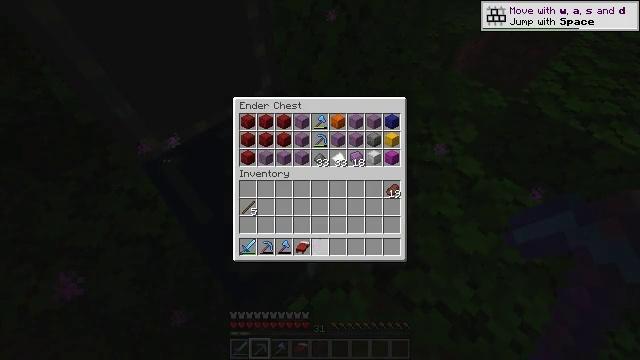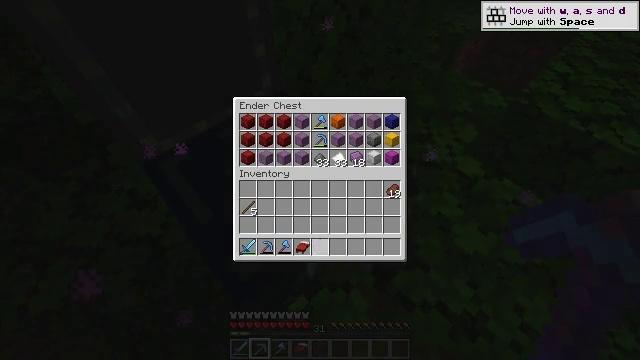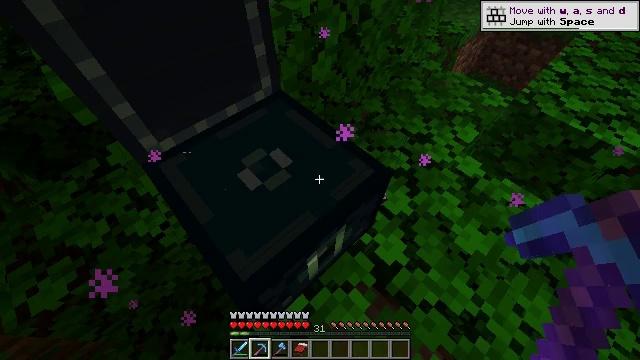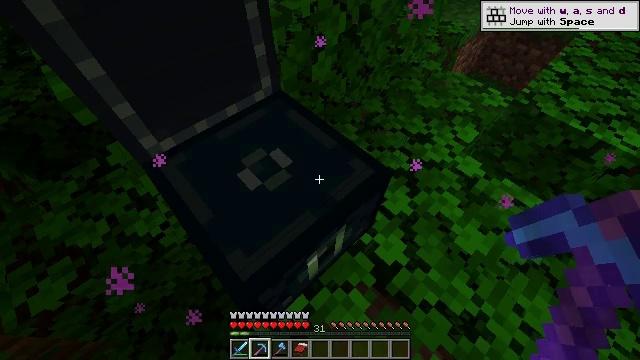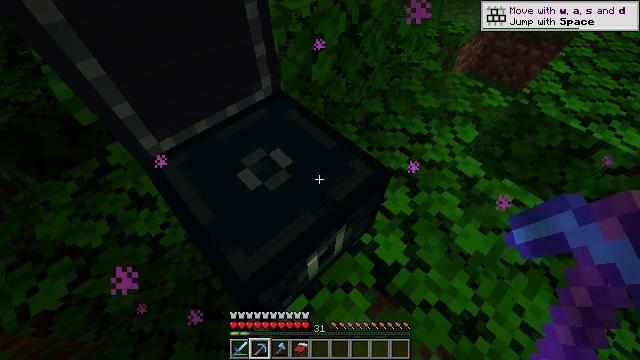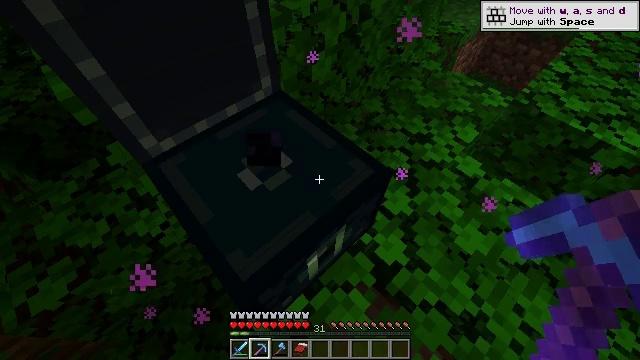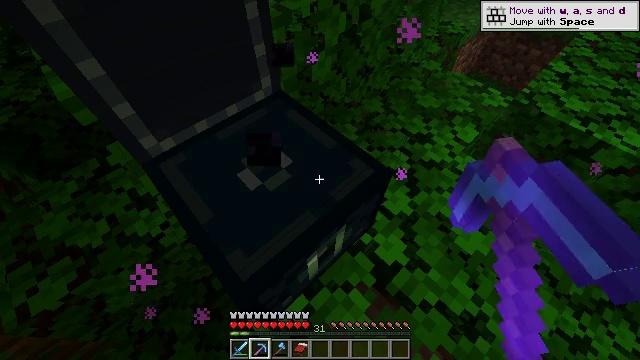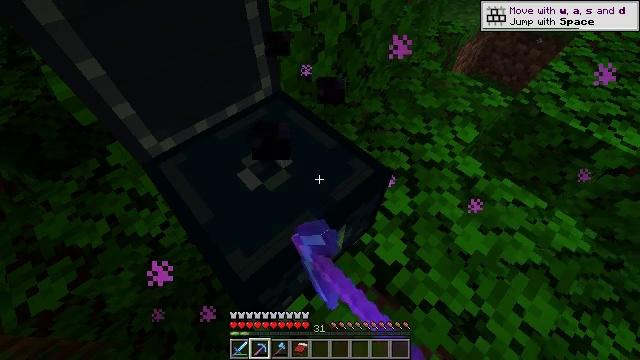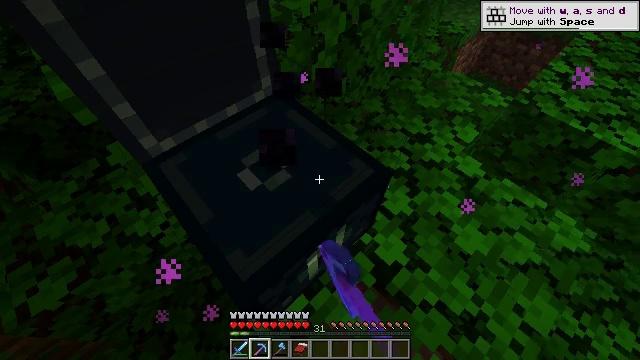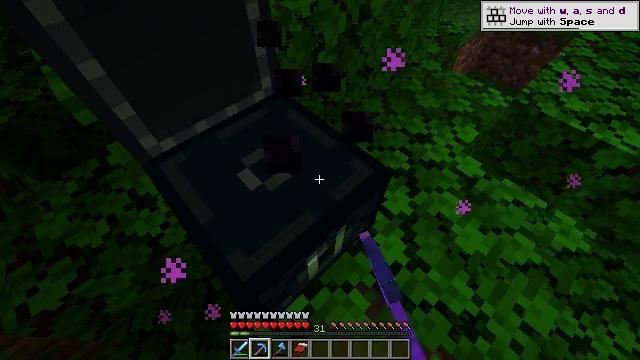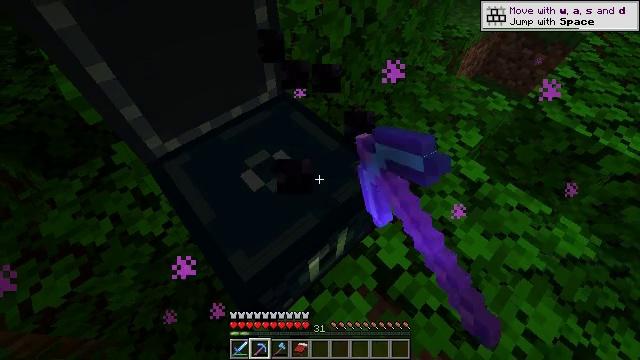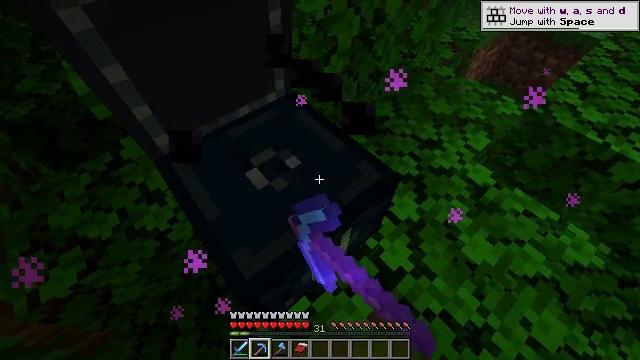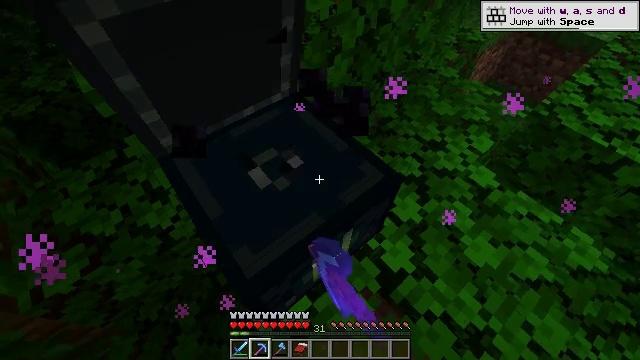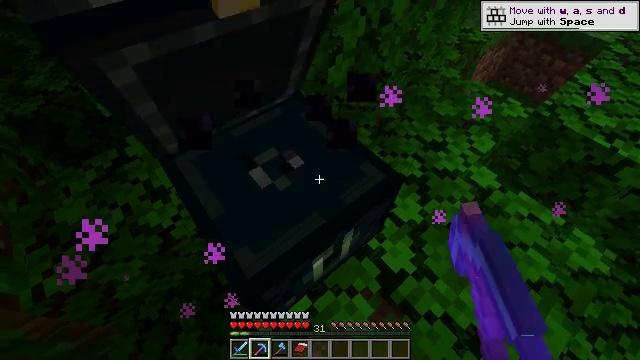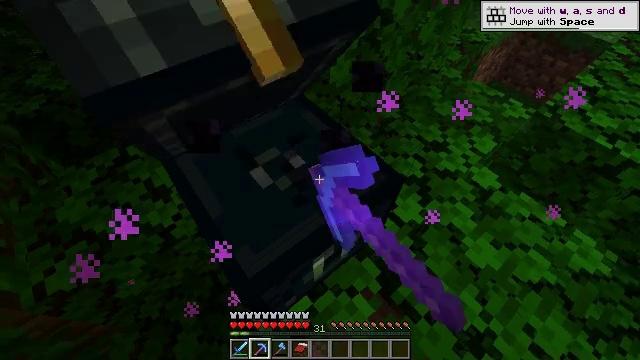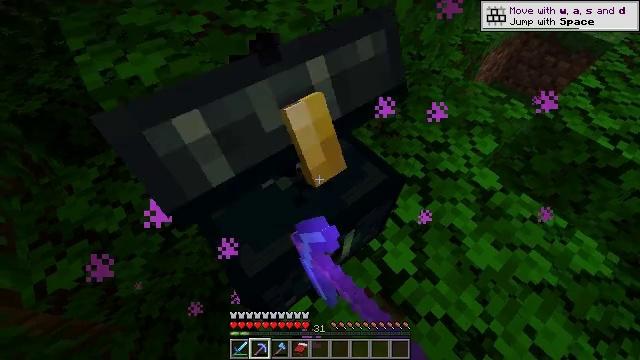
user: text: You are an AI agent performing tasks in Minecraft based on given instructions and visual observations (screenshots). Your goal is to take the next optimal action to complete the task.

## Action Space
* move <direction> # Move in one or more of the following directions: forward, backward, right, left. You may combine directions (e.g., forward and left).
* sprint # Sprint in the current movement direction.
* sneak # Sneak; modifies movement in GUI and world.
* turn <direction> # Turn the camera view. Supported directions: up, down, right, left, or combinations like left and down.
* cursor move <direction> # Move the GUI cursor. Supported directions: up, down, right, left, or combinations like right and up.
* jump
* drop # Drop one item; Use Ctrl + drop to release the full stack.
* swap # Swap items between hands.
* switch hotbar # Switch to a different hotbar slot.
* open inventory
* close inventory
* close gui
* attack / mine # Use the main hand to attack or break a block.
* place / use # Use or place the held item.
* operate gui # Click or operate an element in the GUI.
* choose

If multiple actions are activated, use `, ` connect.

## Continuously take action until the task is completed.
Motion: motion action
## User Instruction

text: Retrieve the ender chest safely.
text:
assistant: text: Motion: sneak
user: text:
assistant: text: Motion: no_op
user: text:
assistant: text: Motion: close gui
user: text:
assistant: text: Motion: no_op
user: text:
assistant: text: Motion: attack / mine
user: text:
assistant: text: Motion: attack / mine
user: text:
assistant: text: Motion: attack / mine
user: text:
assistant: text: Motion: attack / mine
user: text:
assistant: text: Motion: attack / mine
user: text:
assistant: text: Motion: turn left, attack / mine
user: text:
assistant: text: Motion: turn left, attack / mine
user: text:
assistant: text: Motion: attack / mine
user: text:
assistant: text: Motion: attack / mine
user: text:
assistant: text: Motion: attack / mine
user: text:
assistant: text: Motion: attack / mine
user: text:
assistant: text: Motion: turn left and up, attack / mine
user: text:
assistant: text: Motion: turn left, attack / mine
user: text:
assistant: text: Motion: move back, turn left, attack / mine
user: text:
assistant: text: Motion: move back, turn left, attack / mine
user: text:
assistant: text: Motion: move back, turn left and up, attack / mine
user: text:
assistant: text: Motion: turn up, attack / mine
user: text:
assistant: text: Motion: attack / mine
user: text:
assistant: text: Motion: attack / mine
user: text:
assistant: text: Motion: attack / mine
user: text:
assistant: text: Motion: attack / mine
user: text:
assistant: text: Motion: attack / mine
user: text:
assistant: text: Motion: attack / mine
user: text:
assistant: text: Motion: attack / mine
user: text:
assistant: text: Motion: attack / mine
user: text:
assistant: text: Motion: attack / mine